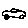
Label: car